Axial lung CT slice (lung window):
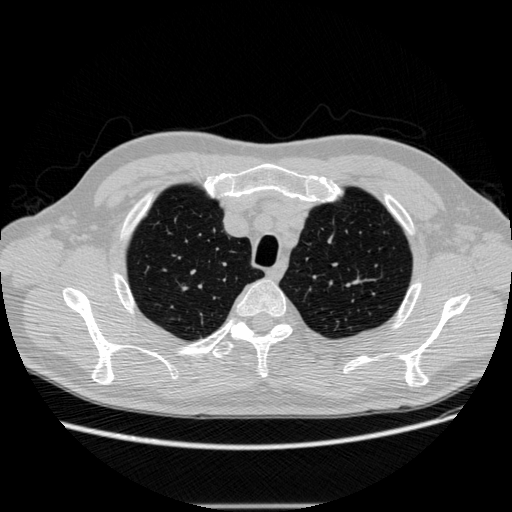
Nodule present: no